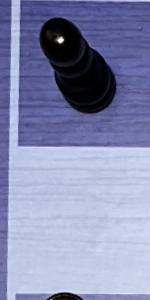
Label: Empty